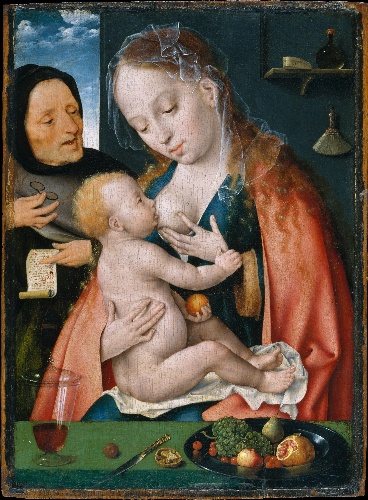
Title: The Holy Family
Artist: Joos van Cleve
Artist bio: Netherlandish, Cleve ca. 1485–1540/41 Antwerp
Date: ca. 1512–13
Object type: Painting
Classification: Paintings
Medium: Oil on wood
Dimensions: 16 3/4 x 12 1/2 in. (42.5 x 31.8 cm)
Department: European Paintings
Credit line: The Friedsam Collection, Bequest of Michael Friedsam, 1931
Accession year: 1932
Repository: Metropolitan Museum of Art, New York, NY
Tags: Grapes|Women|Holy Family|Nursing|Fruit|Jesus|Virgin Mary